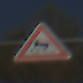
Verkehrszeichen: SchleuderOderRutschgefahr
Umgebung: Outdoor, Nature
Tageszeit: MorningAfternoon
Wetter: PartlyCloudy
Licht: Natural
Jahreszeit: NotSpecified
Kontrast: HighContrast